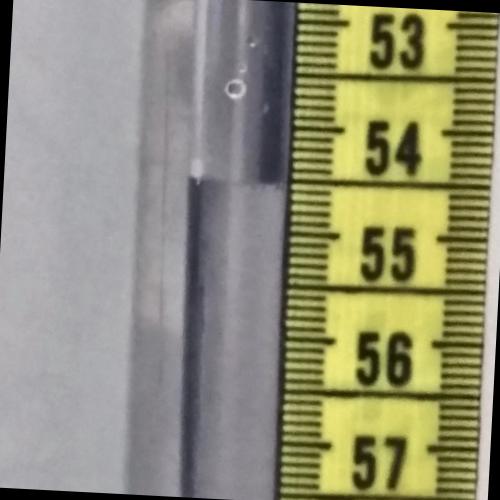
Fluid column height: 54.5 cm